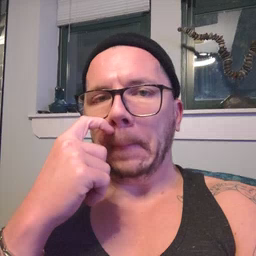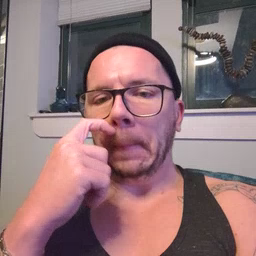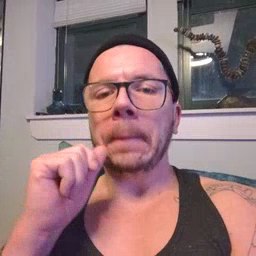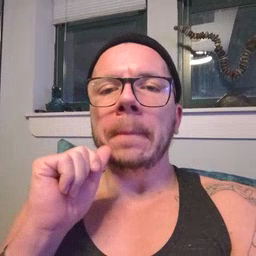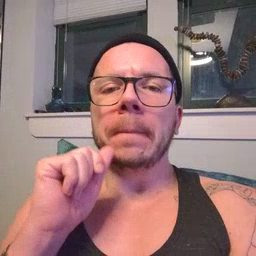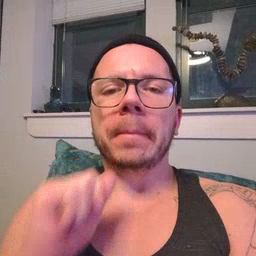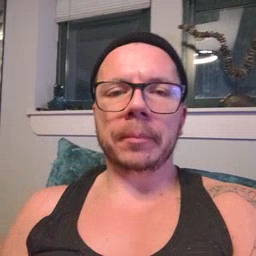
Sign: aunt